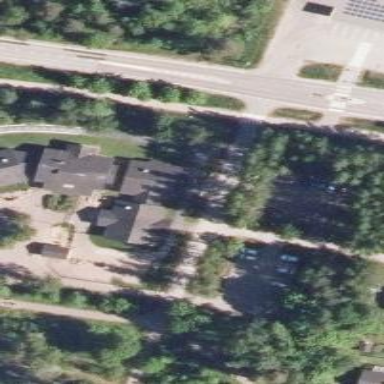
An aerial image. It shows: Kindergarten building.